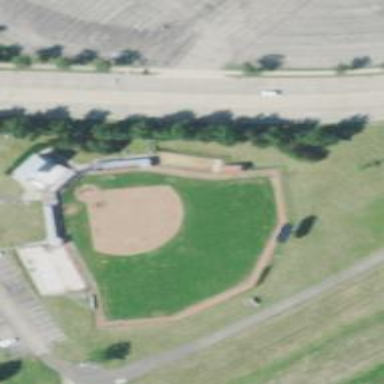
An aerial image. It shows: Softball pitch for leisure and sport activities.